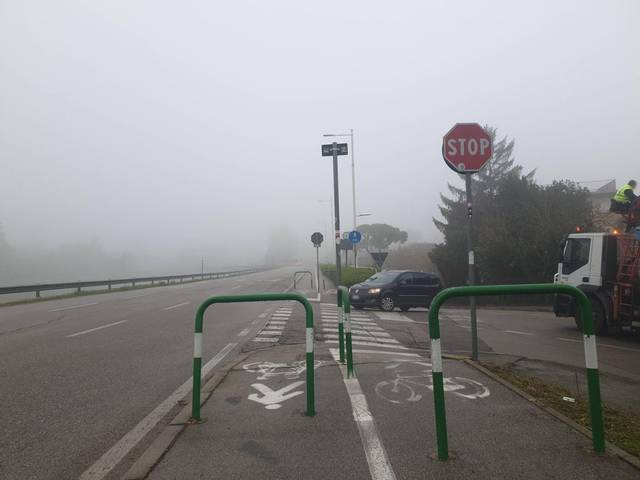
Region: Italy
Coordinates: 45.387, 11.865